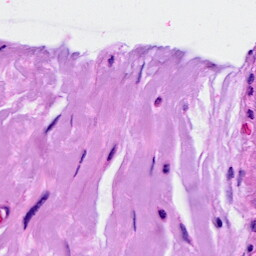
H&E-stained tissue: Breast